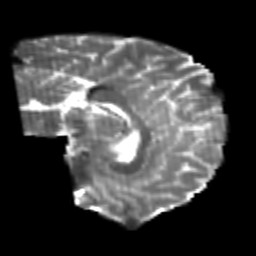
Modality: T2w
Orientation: sagittal
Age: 25
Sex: male
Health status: healthy
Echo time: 0.074 s